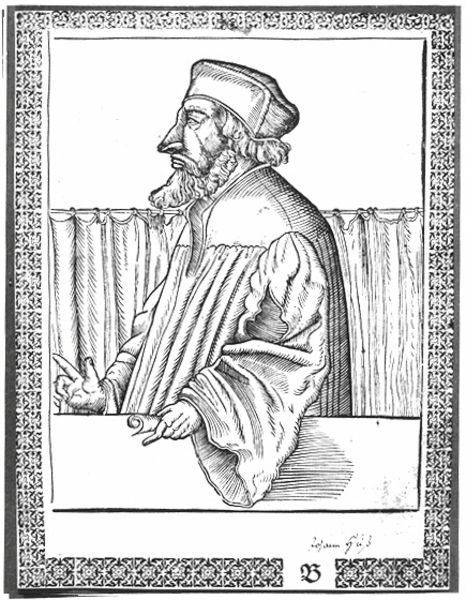
Titel: Bildnis des Johannes Hus
Künstler: Lucas d.J. Cranach
Institution: (Seriendruck)
Schlagwörter: hand, mann, schatten, umhang, weiß, daumen, finger, geste, hut, mund, nase, profil, schwarz, tisch, zeichnung, blick, ornament, alt, bart, kappe, mütze, arme, augen, falten, gesicht, kragen, rahmen, vollbart, ärmel, bildnis, hals, herr, portrait, porträt, signatur, vorhang, brüstung, gewand, haare, halbfigur, mantel, person, lippen, renaissance, holzschnitt, schrift, papier, rahmung, lehrer, grafik, graphik, schattierung, linien, rand, bordüre, gardine, zeigefinger, büste, ornamente, seitenansicht, robe, wange, zeigen, kinnbart, ziegenbart, geschlossen, zettel, druck, druckgraphik, schwarz weiss, monogramm, radierung, stich, seite, wissenschaftler, rolle, pergament, talar, halbportrait, papierrolle, mittelalter, fingerzeig, schriftrolle, schiene, gelehrter, stange, kupferstich, ablage, dokument, jude, reformation, zeigegestus, had, fibel, bilderbuch, gewandt, theologe, weite ärmel, zeigend, rechnen, große nase, gardinenstange, handgeste, mathe, gelerhter, blick nach links, seitenprofiel, b, zähler, johann hus